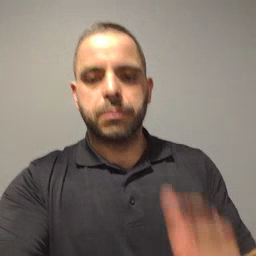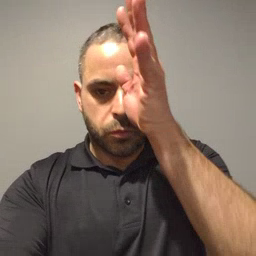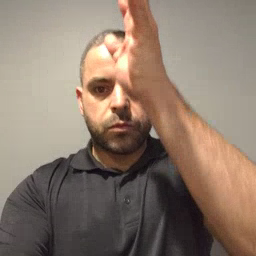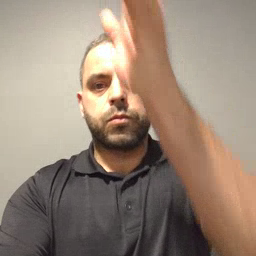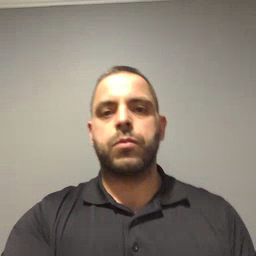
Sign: grandpa